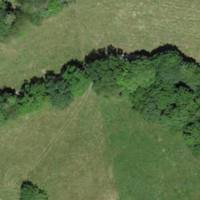
EUNIS habitat code: 52
Species observed at this site:
Stellaria graminea